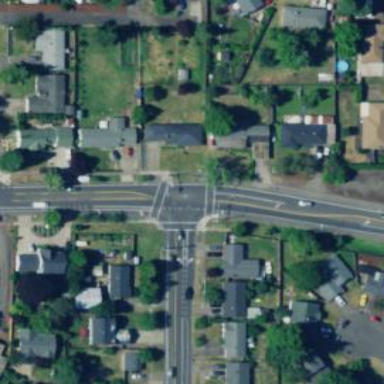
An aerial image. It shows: Solid stop line on the road.